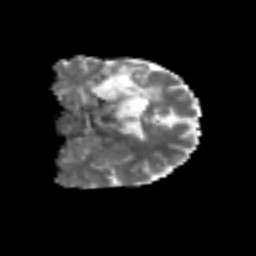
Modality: MD
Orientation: coronal
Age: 57
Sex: male
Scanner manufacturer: siemens
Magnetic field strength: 3 T
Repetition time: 6.1 s
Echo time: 0.101 s